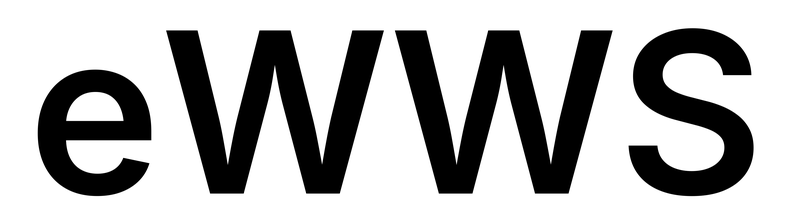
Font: Inter_SemiBold